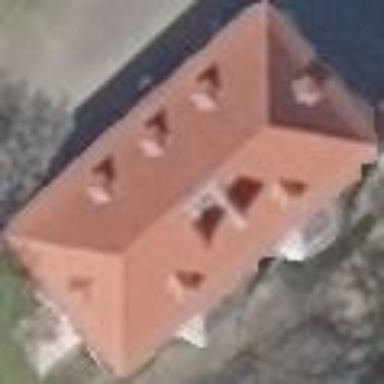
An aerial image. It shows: Historic building with apartments. It has hipped roof made of red roof tiles.